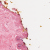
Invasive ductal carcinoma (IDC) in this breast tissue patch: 0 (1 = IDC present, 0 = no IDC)